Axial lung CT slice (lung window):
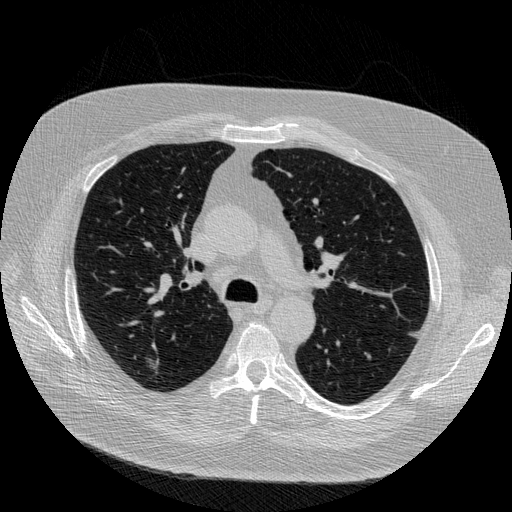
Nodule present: yes
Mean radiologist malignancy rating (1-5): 3